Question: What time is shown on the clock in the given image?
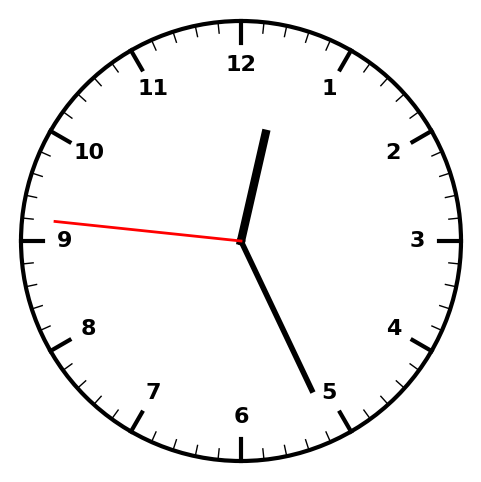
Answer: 12:25:46